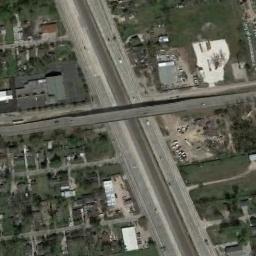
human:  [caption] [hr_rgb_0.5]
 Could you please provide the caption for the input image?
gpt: There are many trees beside the overpass .

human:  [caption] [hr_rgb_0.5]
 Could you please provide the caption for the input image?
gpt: The overpass is on the grass next to some houses .

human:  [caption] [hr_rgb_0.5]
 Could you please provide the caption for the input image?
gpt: The cross-line overpass is over the road in the city .

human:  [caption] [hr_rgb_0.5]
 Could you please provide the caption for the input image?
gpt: The two overpasses in the picture form a heart shape .

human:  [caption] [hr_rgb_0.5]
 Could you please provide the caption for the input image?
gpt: There are some buildings and green lawns beside the overpass .